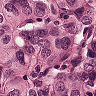
Metastatic tissue present: yes